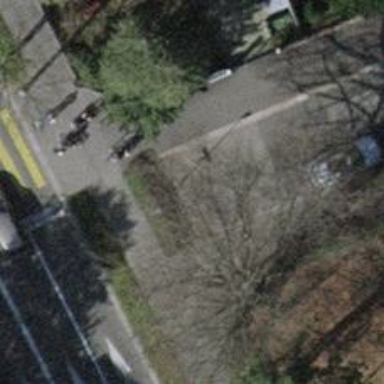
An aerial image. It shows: Turning circle on the road.